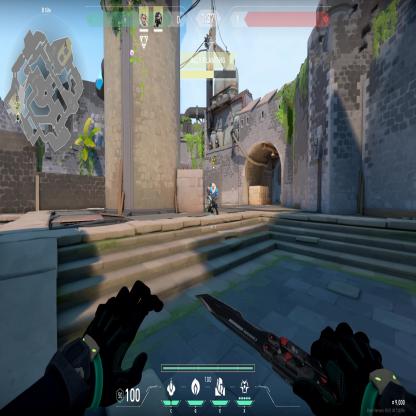
Label: teammate